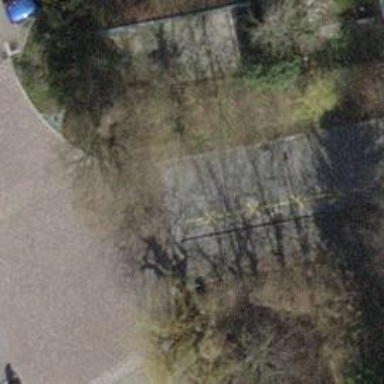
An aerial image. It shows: Residential road with sett surface.